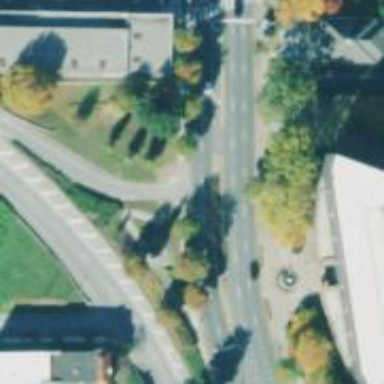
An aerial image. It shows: Uncontrolled crossing on the road.